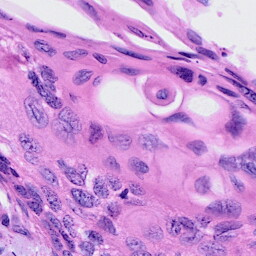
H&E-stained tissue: Cervix